Question: I am new to web design and I have 2 '<div>' tags that contain Announcement and Welcome data. I would like to align these next to eachother. But instead they are on top of each other.
I have tried floating one div left and the other right while giving widths to the divs. But I am still having a few issues. I am trying to align the announcement-area and welcome-area divs. Here is my code:
'''
<body>
<div id="page-wrap">
<ul id="nav" align="center">
<li class="home"><a href="#">Home</a></li>
<li class="directory"><a ref="#">Directory</a></li>
<li class="calender"><a href="#">Calender</a></li>
<li class="photos"><a href="#">Photos</a></li>
<li class="links"><a href="#">Links</a></li>
</ul>
<div id="main-content">
<div id="welcome-area">
<img src="Images/welcome-header.jpg" alt="header top" />
<div id="welcome-content">
<p>
Welcome to the official website of the Lambda Chi Alpha Delta Beta Zeta Chapter at NSU.
This site will be used to inform members of events and show everyone what the fraternity
is up too. Take a look around!
</p>
</div>
</div>
<div id="announcements-area">
<img src="Images/announcements-top.jpg" alt="announcement top" />
<div id="announcements-content">
<h4 class="announcement-header">Website is Live!</h4>
<p class="metadata">Friday, 1/21/2011</p>
<p>
The new website for the Delta Beta Zeta Chapter
of Lambda Chi Alpha is now live. Welcome!
</p>
</div>
</div>
<div class="clear"></div>
</div>
<div id="footer">
</div>
</div>
</body>
'''
'''
#page-wrap{
width:1040px;
margin: 0 auto;
background-image: url('../Images/content-background.jpg');
background-repeat:repeat-y;
}
#main-content{
padding-top:10x;
padding-right:50px;
padding-left:70px;
}
#announcements-area{
background-image: url('../Images/announcements-content.jpg');
background-repeat: repeat-y;
float:left;
}
#announcements-content{
padding-left:15px;
padding-right:730px;
padding-bottom:10px;
}
#welcome-area{
background-image: url('../Images/welcome-content.jpg');
background-repeat: repeat-y;
float:right;
}
#welcome-content{
padding-left:15px;
padding-right:350px;
padding-bottom:10px;
}
#footer{
min-height:185px;
background-image: url('../Images/footer.jpg');
background-repeat:no-repeat;
}
'''
Here is a screenshot of what the divs look like right now. They are on top of eachother. I want them next to eachother.

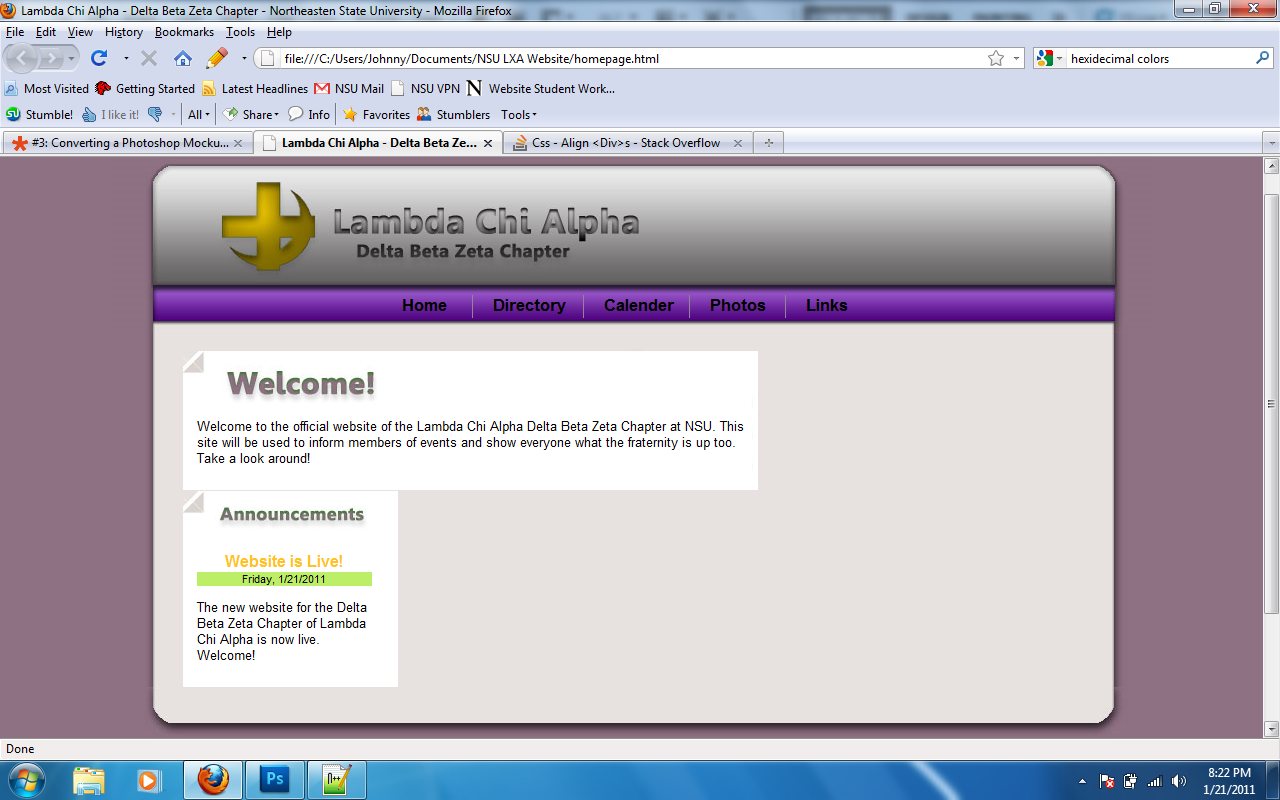
Answer: Try removing the large padding on the left side of the welcome content and the right side of the announcement content. That's probably making them wider than they appear and they can't fit side-by-side within the frame.
An invaluable tool to look at things like this is the firebug extension and the web developer toolbar. Once you have firebug installed, you can right click on an element on the page, click "Inspect Element" and then you can mouse over it in the source and see where the paddings and margins are contributing to the size and placement of the elements.
In ZAX, Bryan